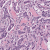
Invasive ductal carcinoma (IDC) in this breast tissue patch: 1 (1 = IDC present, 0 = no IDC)